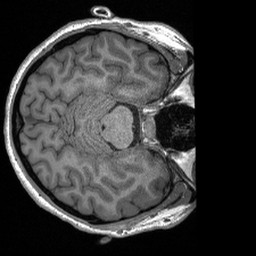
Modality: T1w
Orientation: axial
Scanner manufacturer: siemens
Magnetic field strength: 3 T
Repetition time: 2.4 s
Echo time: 0.00213 s